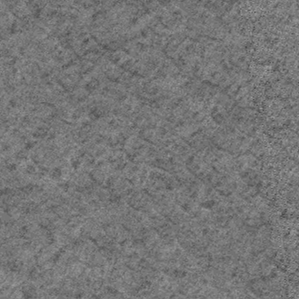
Label: frost